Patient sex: M
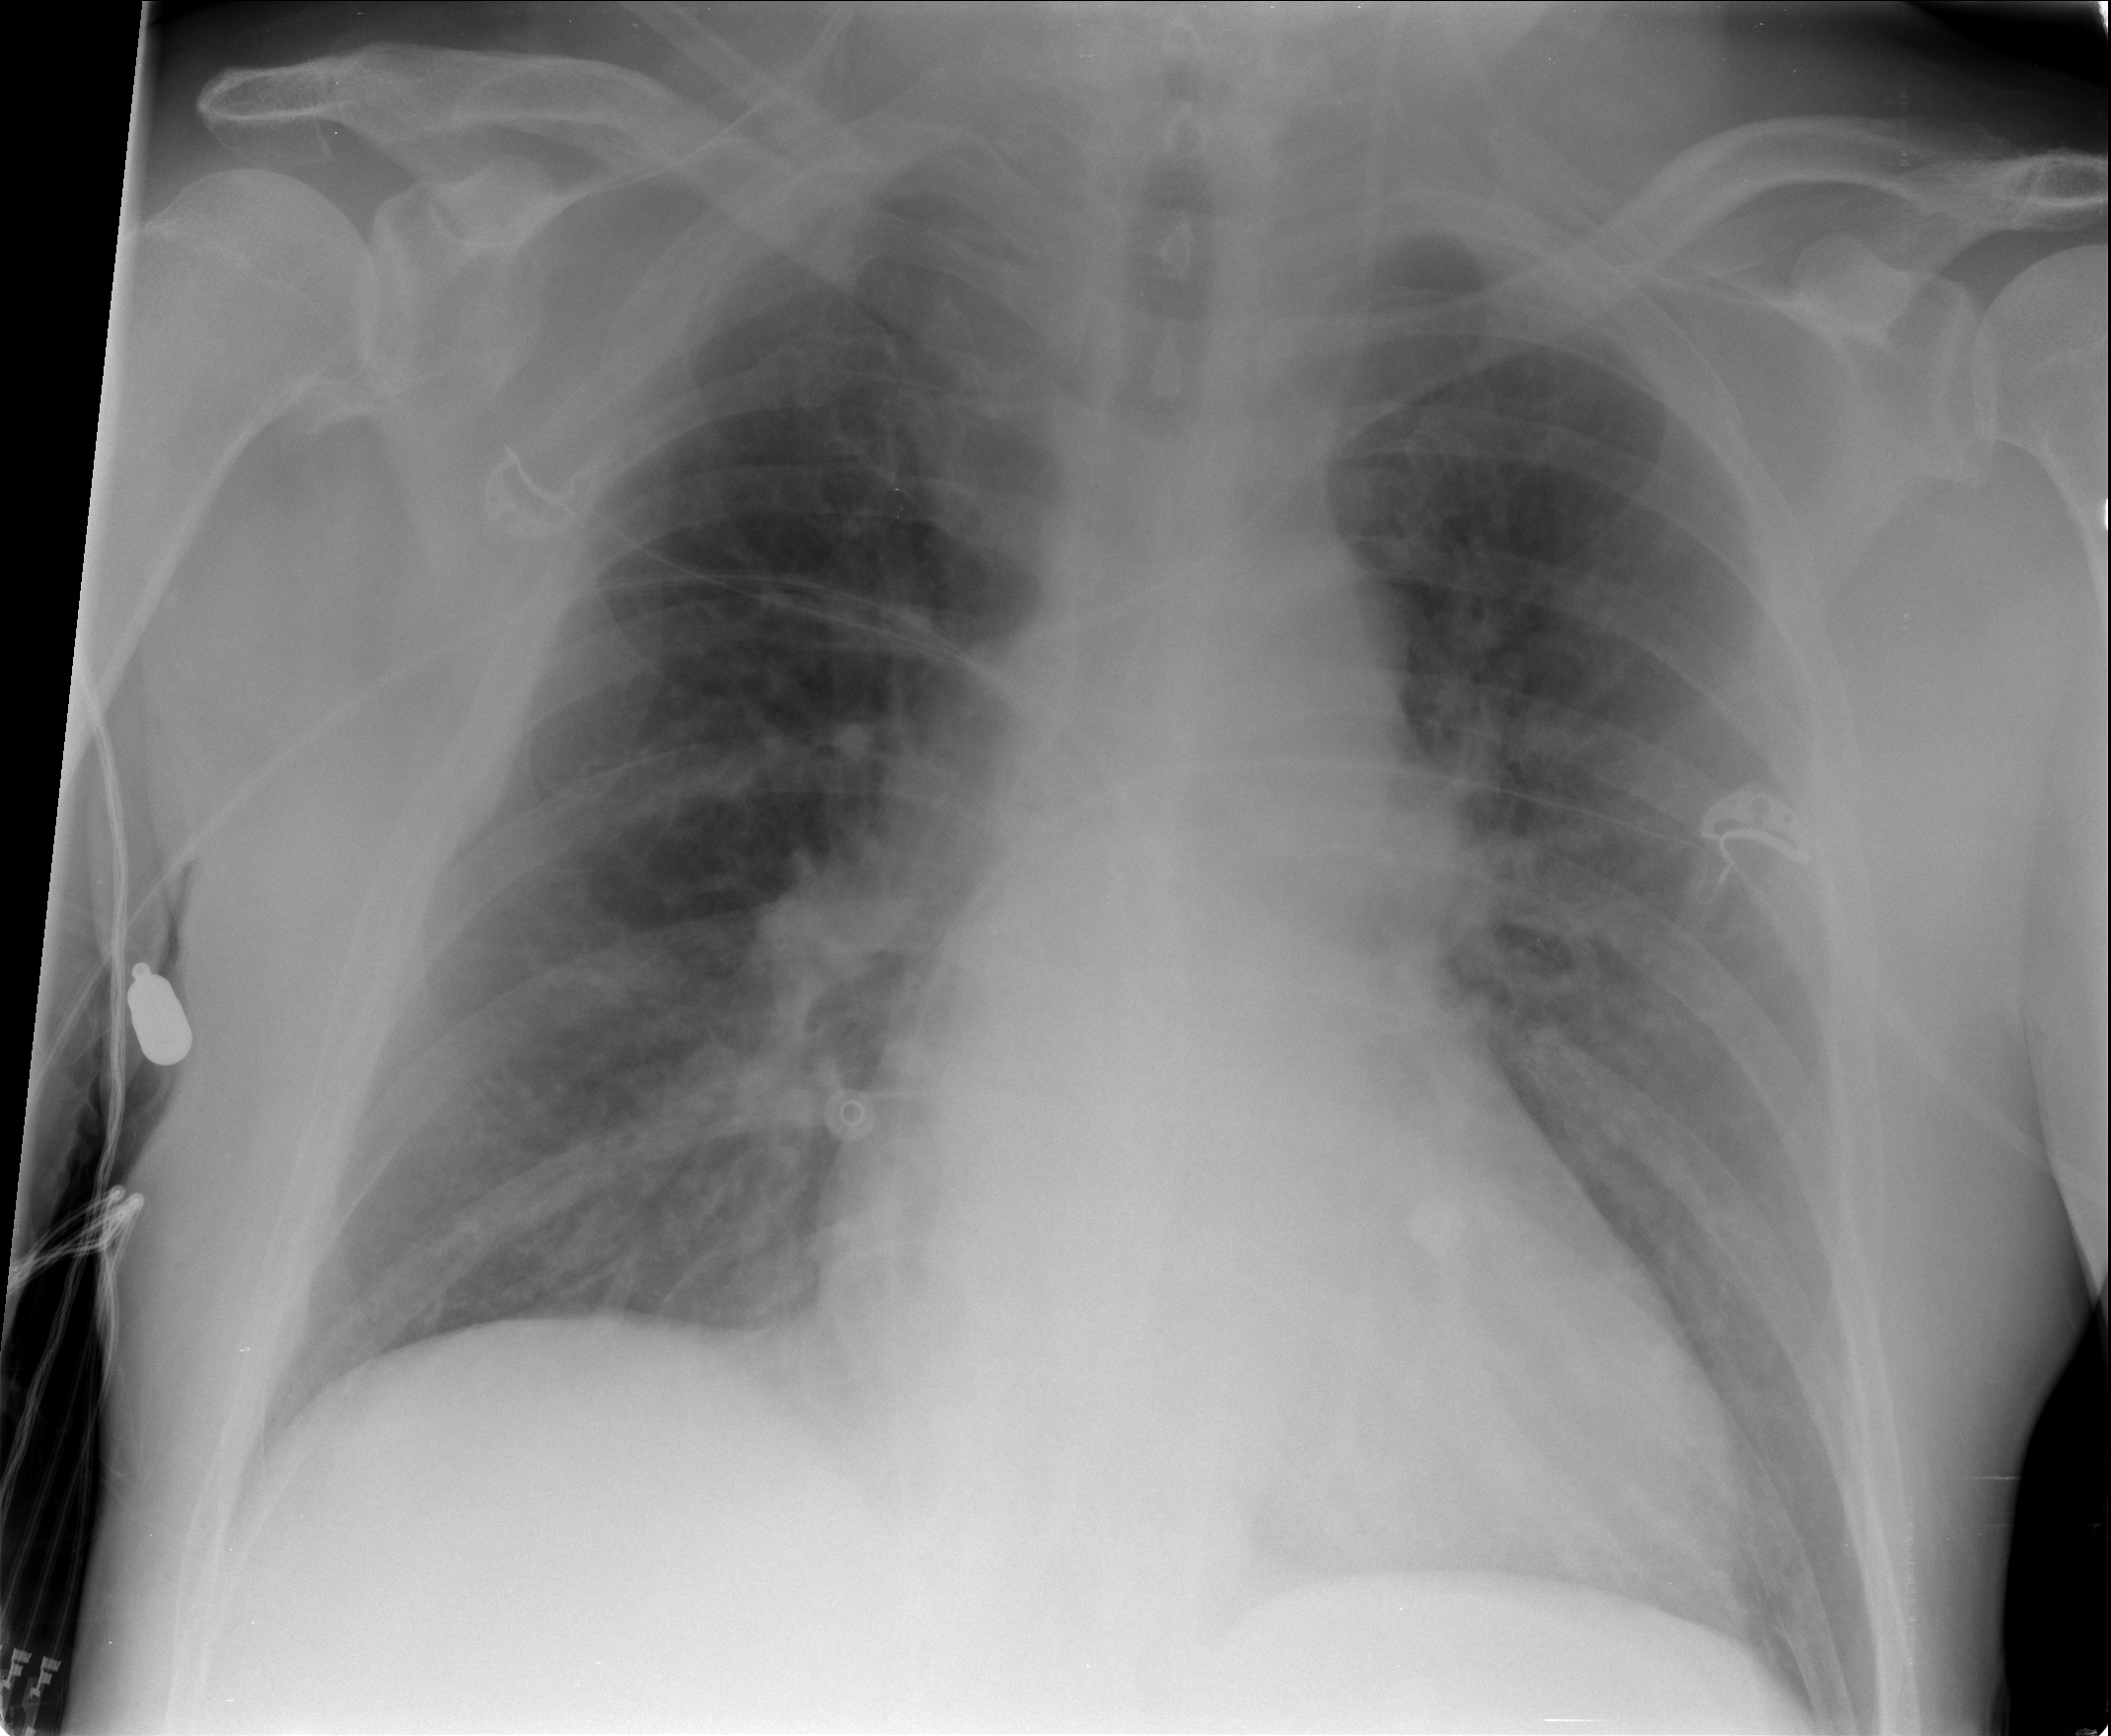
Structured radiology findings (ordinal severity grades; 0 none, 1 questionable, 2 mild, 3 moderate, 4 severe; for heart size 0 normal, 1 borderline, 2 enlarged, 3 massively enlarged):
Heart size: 1
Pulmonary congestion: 2
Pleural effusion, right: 0
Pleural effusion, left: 0
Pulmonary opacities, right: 2
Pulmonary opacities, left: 2
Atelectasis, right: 0
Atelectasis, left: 0